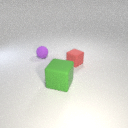
small red rubber cube to the right of small purple rubber sphere